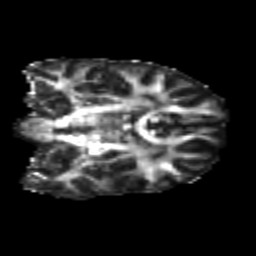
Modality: FA
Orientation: coronal
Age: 21
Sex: female
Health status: healthy
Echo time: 0.074 s